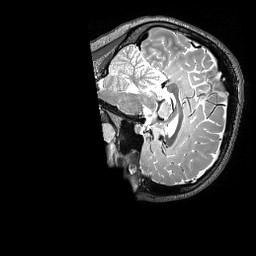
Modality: T2w
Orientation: sagittal
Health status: healthy
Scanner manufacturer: siemens
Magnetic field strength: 3 T
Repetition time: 3.2 s
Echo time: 0.565 s